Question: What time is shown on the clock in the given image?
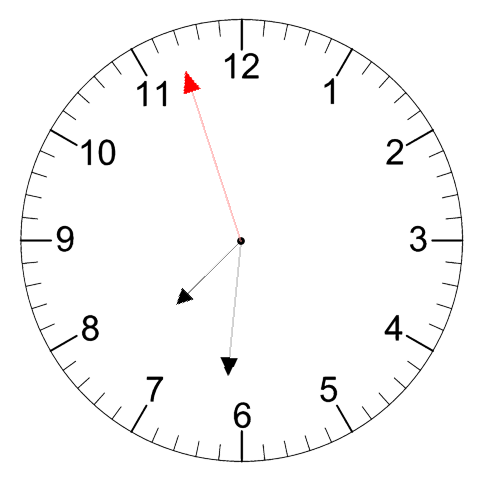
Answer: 07:30:57